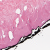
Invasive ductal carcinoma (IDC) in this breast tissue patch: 0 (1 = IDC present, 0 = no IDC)